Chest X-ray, PA view. Patient: 28 years old, sex F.
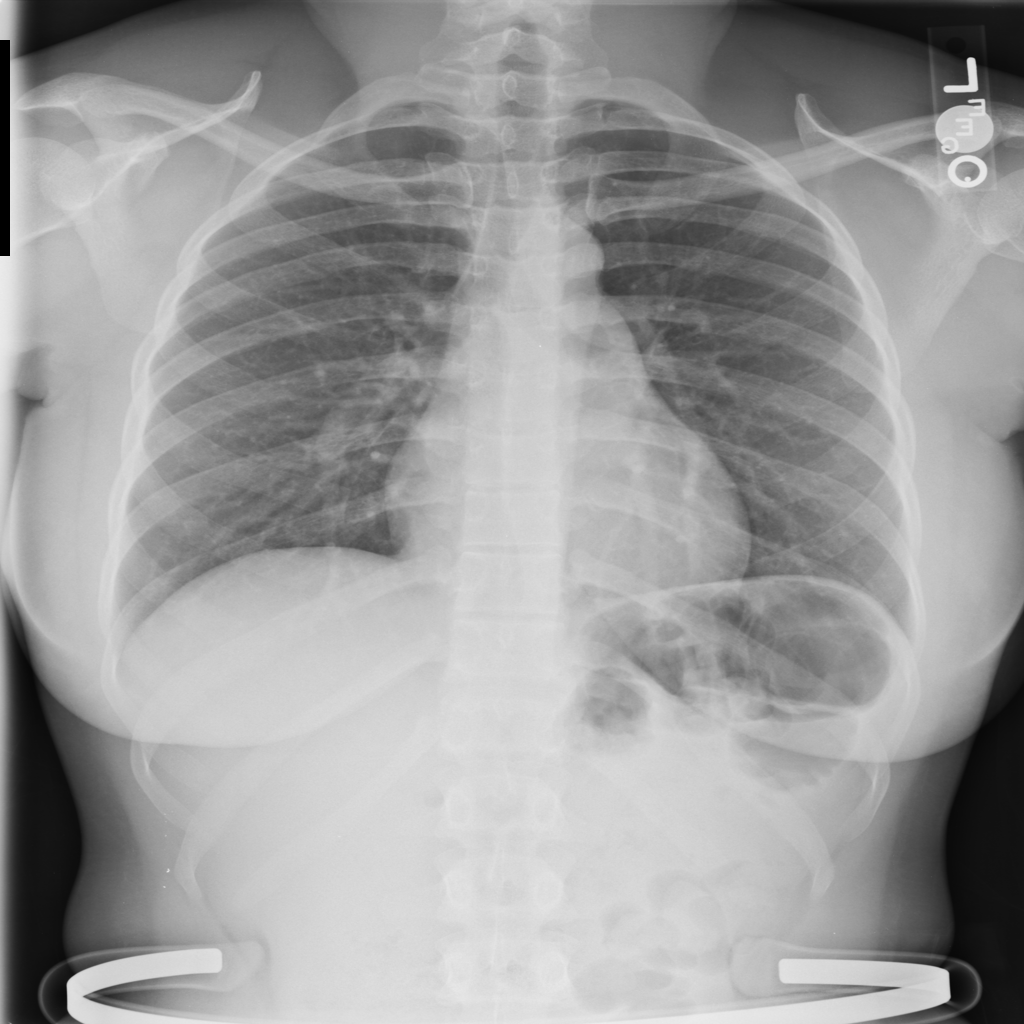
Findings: No Finding